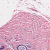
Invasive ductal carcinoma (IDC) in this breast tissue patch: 0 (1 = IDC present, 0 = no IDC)